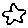
Label: star